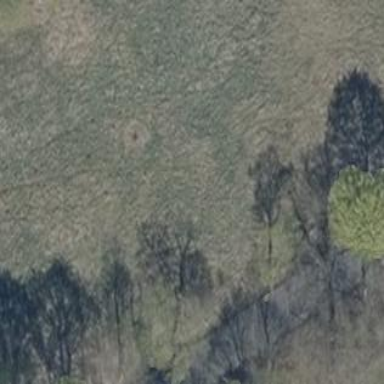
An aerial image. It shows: Beautiful meadow.